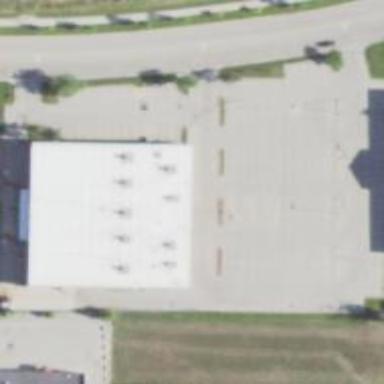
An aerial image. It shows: Commercial building that houses bowling alley.